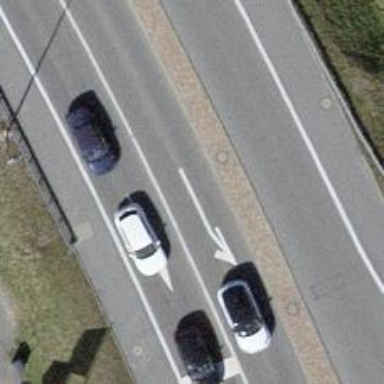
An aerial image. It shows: Trunk highway.